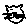
Label: cat